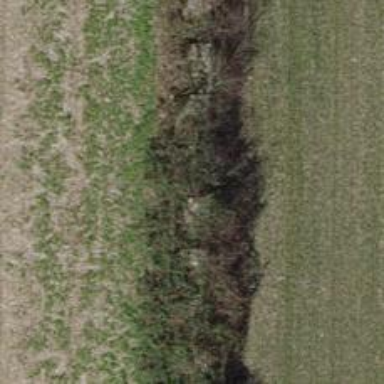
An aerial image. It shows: Block barrier.